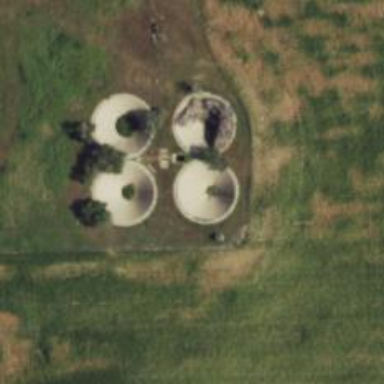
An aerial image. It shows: Silo.